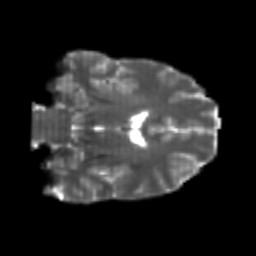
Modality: T2w
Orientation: coronal
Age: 22
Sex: male
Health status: healthy
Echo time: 0.074 s